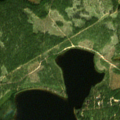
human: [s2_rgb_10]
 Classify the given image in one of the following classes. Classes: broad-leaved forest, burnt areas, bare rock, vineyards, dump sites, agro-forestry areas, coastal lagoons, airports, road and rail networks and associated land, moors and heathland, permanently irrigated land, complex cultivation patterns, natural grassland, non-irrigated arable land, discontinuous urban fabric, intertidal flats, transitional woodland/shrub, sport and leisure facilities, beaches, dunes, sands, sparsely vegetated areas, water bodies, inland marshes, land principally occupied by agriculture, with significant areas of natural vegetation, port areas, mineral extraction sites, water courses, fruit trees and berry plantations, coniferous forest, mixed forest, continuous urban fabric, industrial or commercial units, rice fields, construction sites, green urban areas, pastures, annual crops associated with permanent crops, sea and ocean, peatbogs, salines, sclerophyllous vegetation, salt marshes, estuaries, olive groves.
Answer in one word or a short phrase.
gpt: coniferous forest, transitional woodland/shrub, water bodies